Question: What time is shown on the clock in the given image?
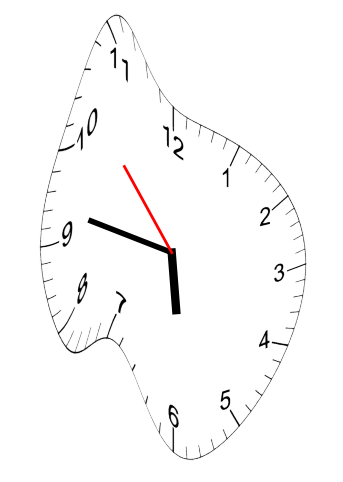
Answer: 05:46:53